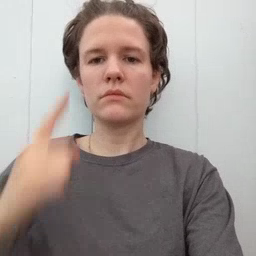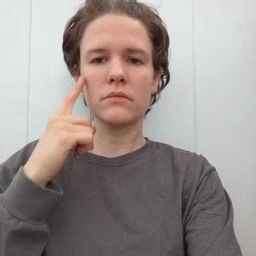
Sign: cheek